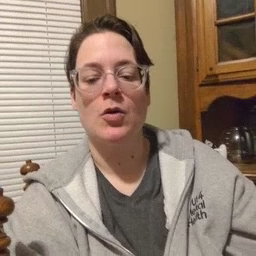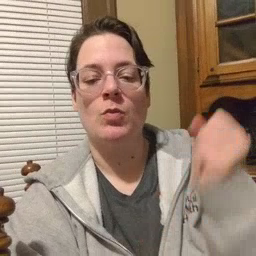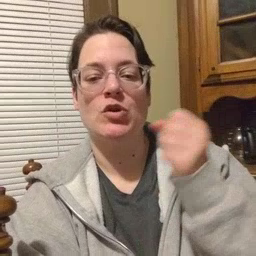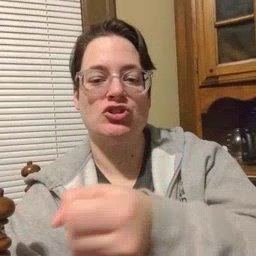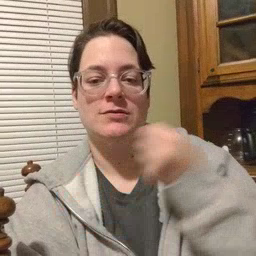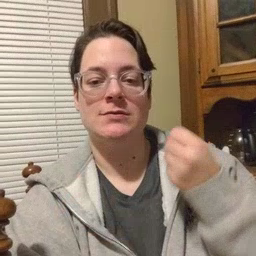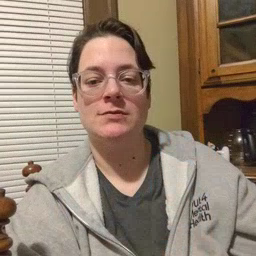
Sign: refrigerator